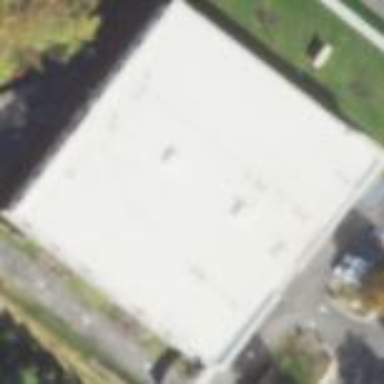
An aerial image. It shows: Building that serves as storage rental shop.